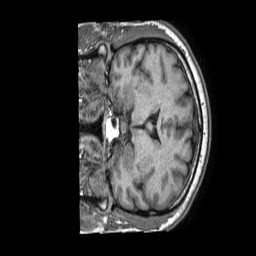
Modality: T1w
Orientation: coronal
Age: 48
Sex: male
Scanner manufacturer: philips
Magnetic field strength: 1.5 T
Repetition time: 0.007097 s
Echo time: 0.003225 s